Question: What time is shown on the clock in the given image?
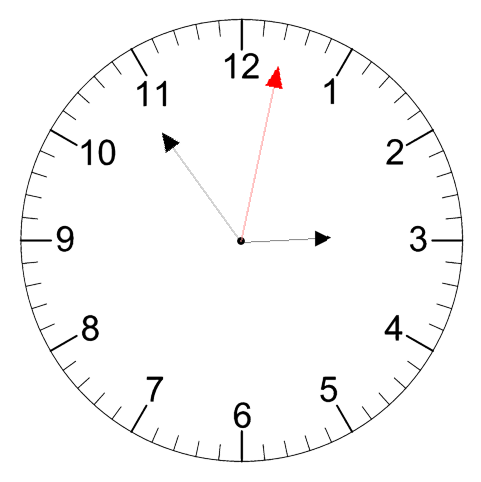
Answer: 02:54:02